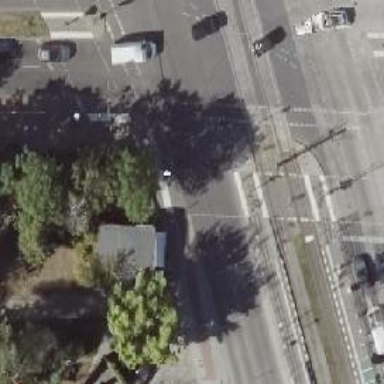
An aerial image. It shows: Footway that serves as traffic island.